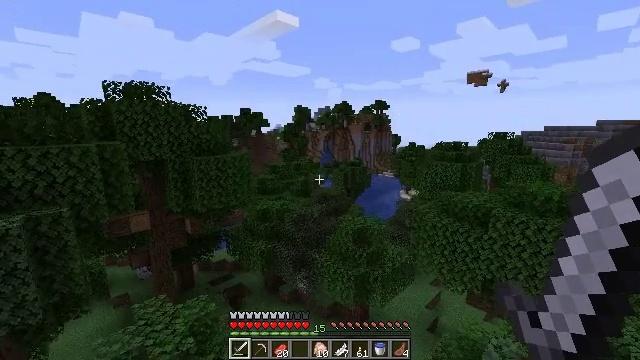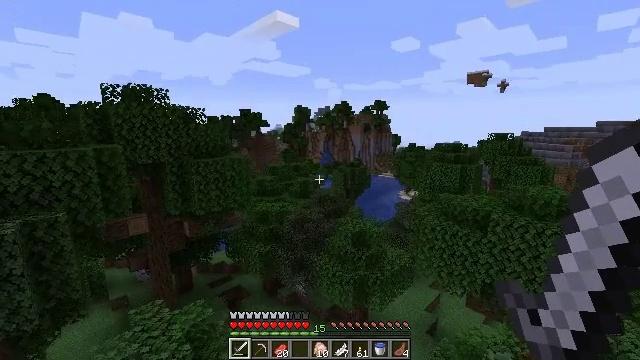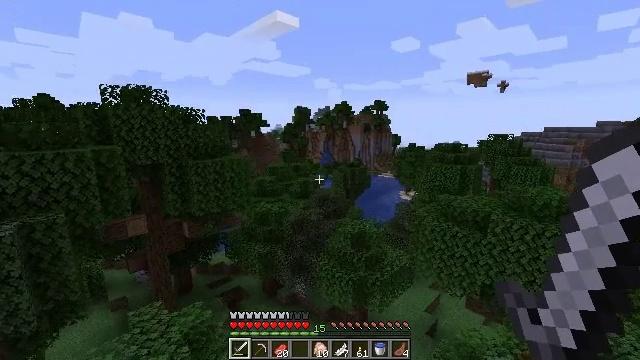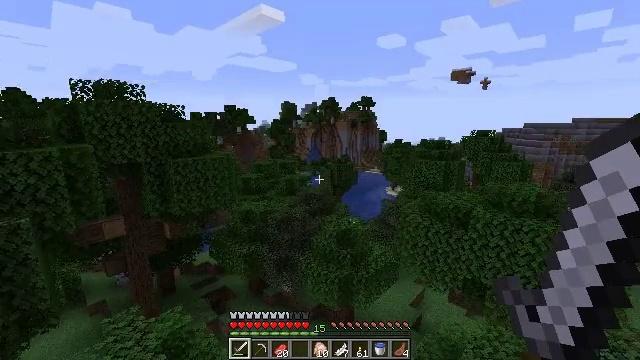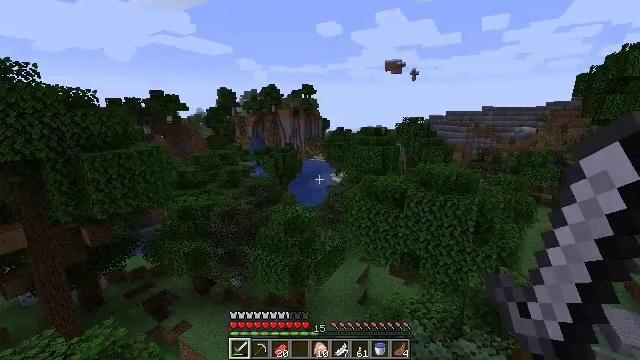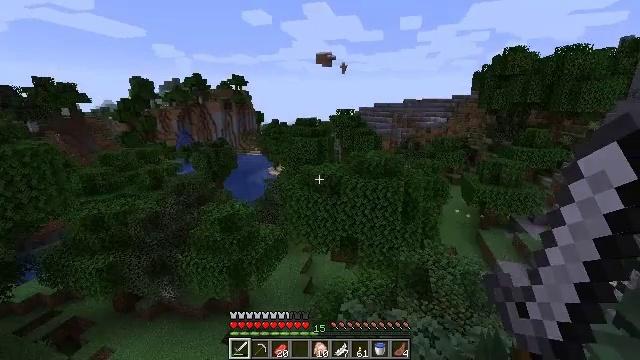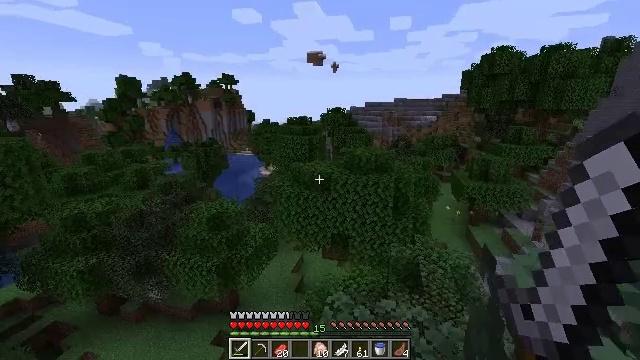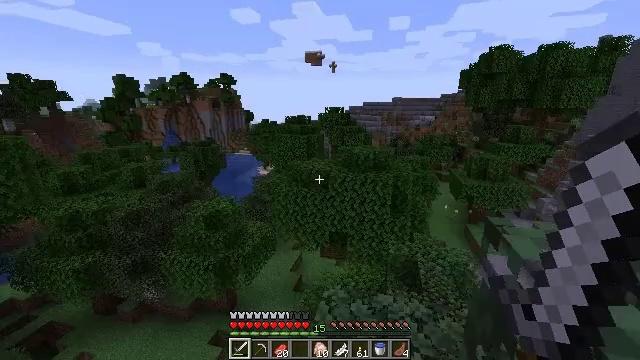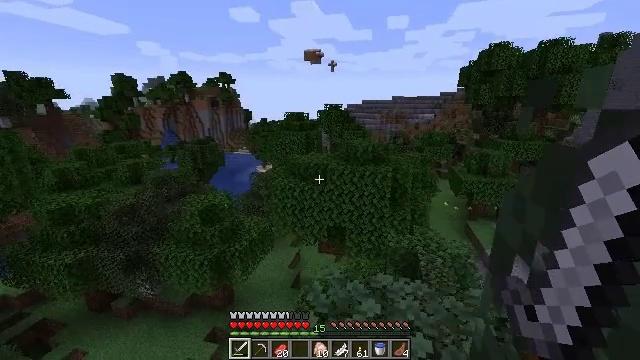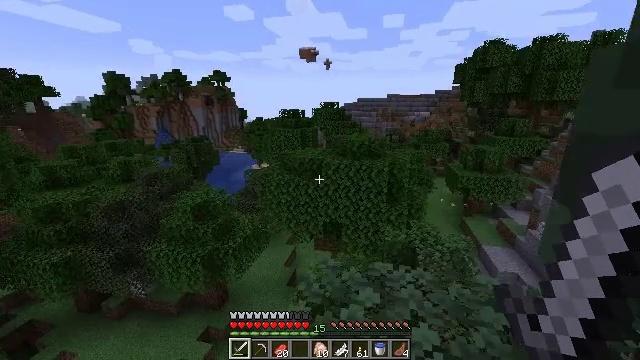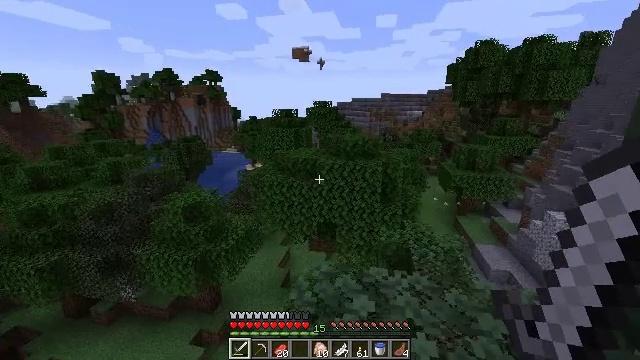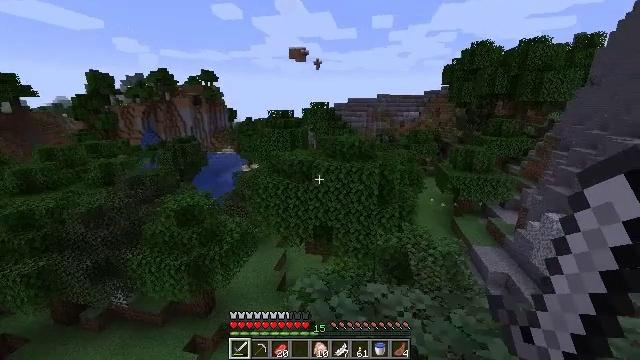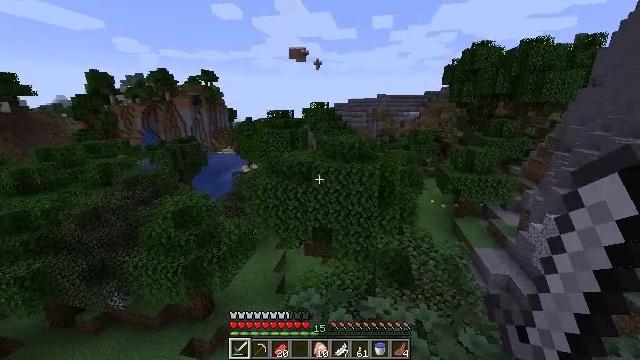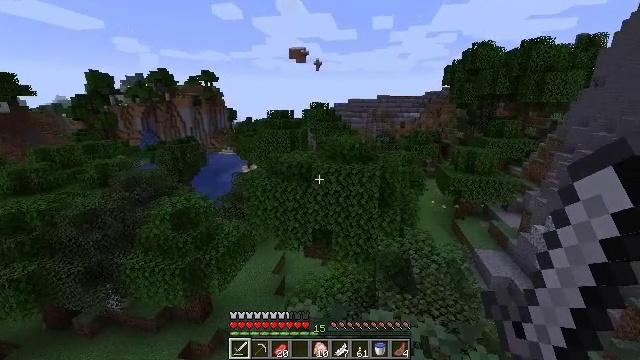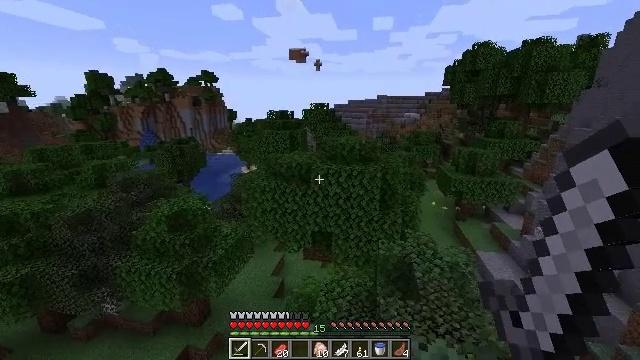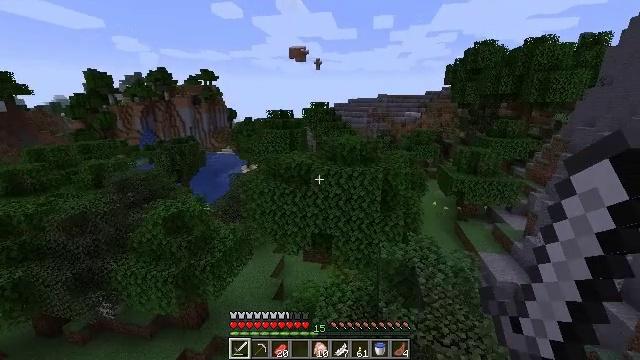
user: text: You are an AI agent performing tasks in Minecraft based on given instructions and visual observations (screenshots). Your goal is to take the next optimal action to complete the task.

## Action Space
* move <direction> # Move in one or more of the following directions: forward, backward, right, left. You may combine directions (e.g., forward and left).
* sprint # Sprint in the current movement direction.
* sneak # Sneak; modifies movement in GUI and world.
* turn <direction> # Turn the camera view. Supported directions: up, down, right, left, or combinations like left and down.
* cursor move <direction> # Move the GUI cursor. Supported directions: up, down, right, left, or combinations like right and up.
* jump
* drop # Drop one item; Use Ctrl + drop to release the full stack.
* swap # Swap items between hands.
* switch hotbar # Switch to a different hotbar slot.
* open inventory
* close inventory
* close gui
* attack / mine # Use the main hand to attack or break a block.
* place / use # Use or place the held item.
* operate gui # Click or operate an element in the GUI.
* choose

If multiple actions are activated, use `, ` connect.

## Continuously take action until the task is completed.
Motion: motion action
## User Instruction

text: Collect the grass block using a shovel.
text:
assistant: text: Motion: move right, jump
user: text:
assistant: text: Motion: move right
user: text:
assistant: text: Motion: move right, turn right
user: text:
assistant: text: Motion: move right, turn right and down
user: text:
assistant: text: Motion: move right, turn right and down
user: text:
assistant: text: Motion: move right, turn right
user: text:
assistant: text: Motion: move forward and move right
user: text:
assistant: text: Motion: move forward and move right
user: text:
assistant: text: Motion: move forward
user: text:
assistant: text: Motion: move forward, turn right
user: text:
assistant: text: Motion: move forward
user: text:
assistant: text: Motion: move forward
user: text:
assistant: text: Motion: move forward
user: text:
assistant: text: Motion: move forward
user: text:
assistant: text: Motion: move forward
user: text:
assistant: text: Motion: move forward
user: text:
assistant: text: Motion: move right
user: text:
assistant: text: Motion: move right, sneak
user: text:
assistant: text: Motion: move right, sneak
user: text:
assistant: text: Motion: move right, sneak
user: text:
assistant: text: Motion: move right, sneak
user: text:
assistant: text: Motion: move right, sneak
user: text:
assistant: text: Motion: move right, sneak, turn left and up
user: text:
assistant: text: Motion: move right, sneak, turn left and up
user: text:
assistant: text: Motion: move right, sneak, turn left and up
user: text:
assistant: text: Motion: move right, sneak, turn left and up
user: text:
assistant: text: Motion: move right, sneak, turn left and up
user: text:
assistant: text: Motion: move right, sneak
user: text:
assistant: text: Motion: move right, sneak
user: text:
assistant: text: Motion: move right, sneak